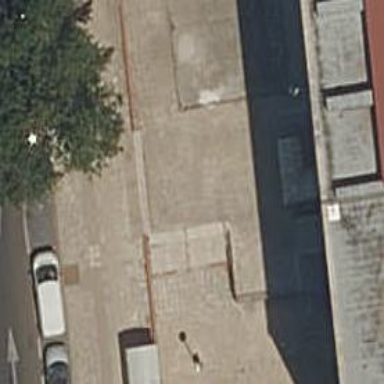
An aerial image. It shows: Footway surfaced with paving stones.